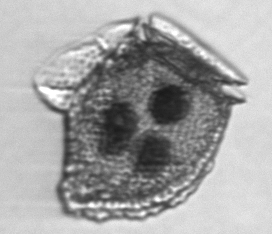
Label: Dinophysis_norvegica